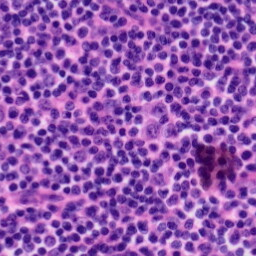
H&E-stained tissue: Tonsil